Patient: sex F, age 54
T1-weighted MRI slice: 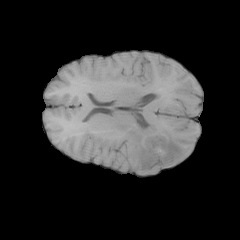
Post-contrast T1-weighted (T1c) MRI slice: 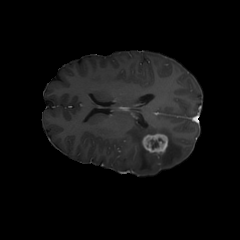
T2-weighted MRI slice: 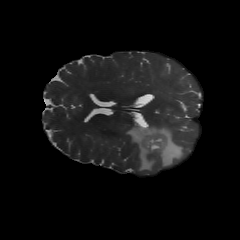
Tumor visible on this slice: yes
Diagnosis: Glioblastoma, IDH-wildtype
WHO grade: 4